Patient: sex F, age 29
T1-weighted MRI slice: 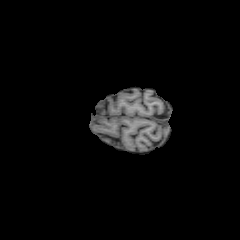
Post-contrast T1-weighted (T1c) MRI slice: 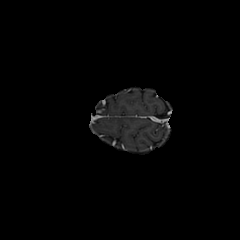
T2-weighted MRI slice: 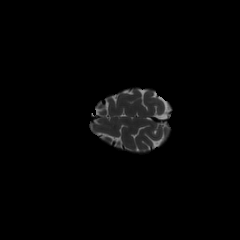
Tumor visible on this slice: no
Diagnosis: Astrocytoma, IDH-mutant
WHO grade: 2